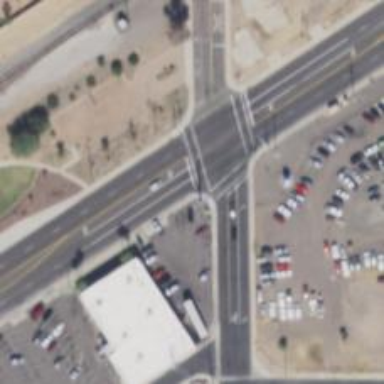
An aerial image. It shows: Solid stop line on the road.